Question: I have to create the Layout (in xml or in java) as like Below image :

But it should be repeated as per the Condition.
Suppose, if the Arraylist.size() is more then 2 then the whole layout should be repeated as such time.
is it possible?
if yes then let me know how it is possible.
I want to create such layout in verticle direction of the linear layout.
Thanks.
with jin35 answer i have done like this:
'''
private void doCalculationForMultipleEmployee() {
singleEmployee.setVisibility(View.GONE);
for (int i = 0; i<=tempEmployerList.size()-1; i++) {
View repeatedLayout = LayoutInflater.from(getApplicationContext()).inflate(R.layout.test);
((TextView)repeatedLayout.findViewById(R.id.list_title)).setText("Employee"+i);
// customize repeatedLayout with other data
myLinearLayout.addChild(repeatedLayout);
}
}
'''
But i got syntex error at .inflate and at .addChild
Please help me for that.
Whats wrong with that ?
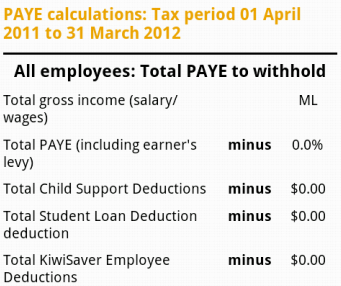
Answer: You should create xml file with 'LinearLayout' and another xml with you "repeating" layout. Then in code for every part of data just use this:
'''
for (Employee e : employeeList) {
View repeatedLayout = LayoutInflater.from(context).inflate(R.your_repeated_layout);
((TextView)repeatedLayout.findViewById(R.id.employee_salary)).setText(e.getSalary())
// customize repeatedLayout with other data
yourLinearLayout.addChild(repeatedLayout);
}
'''